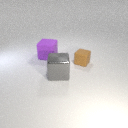
small brown rubber cube in front of large purple rubber cube